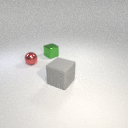
small green metal cube to the left of large gray rubber cube